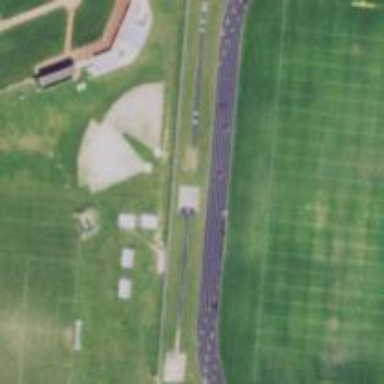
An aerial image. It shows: Track in leisure land.